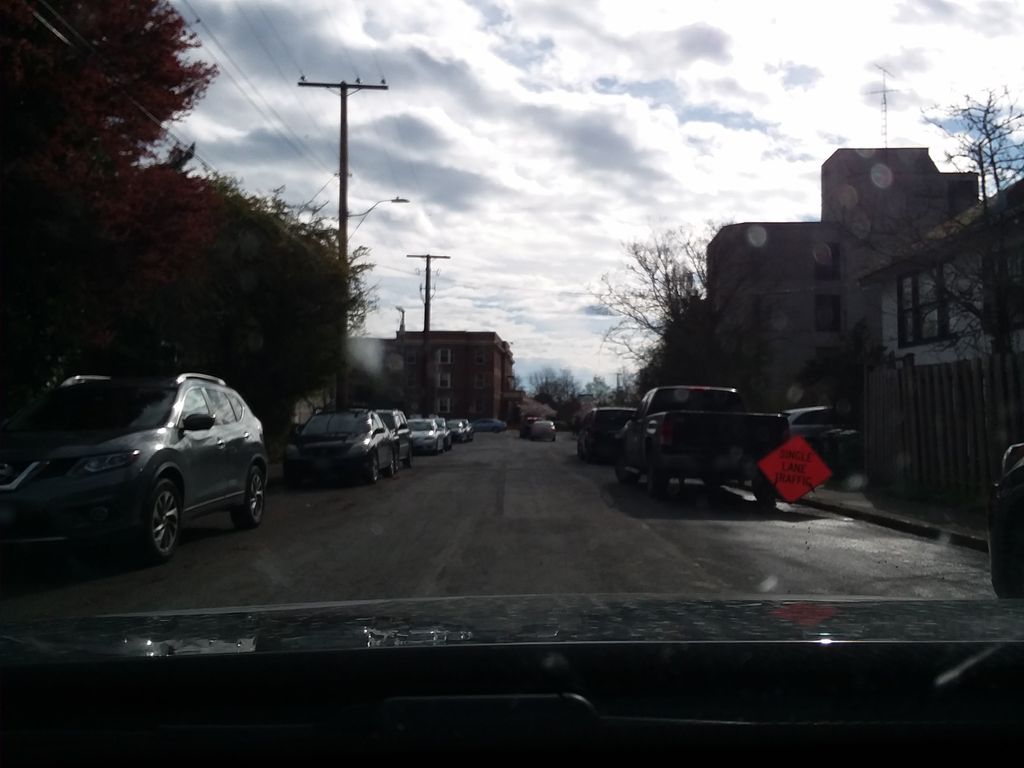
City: victoria